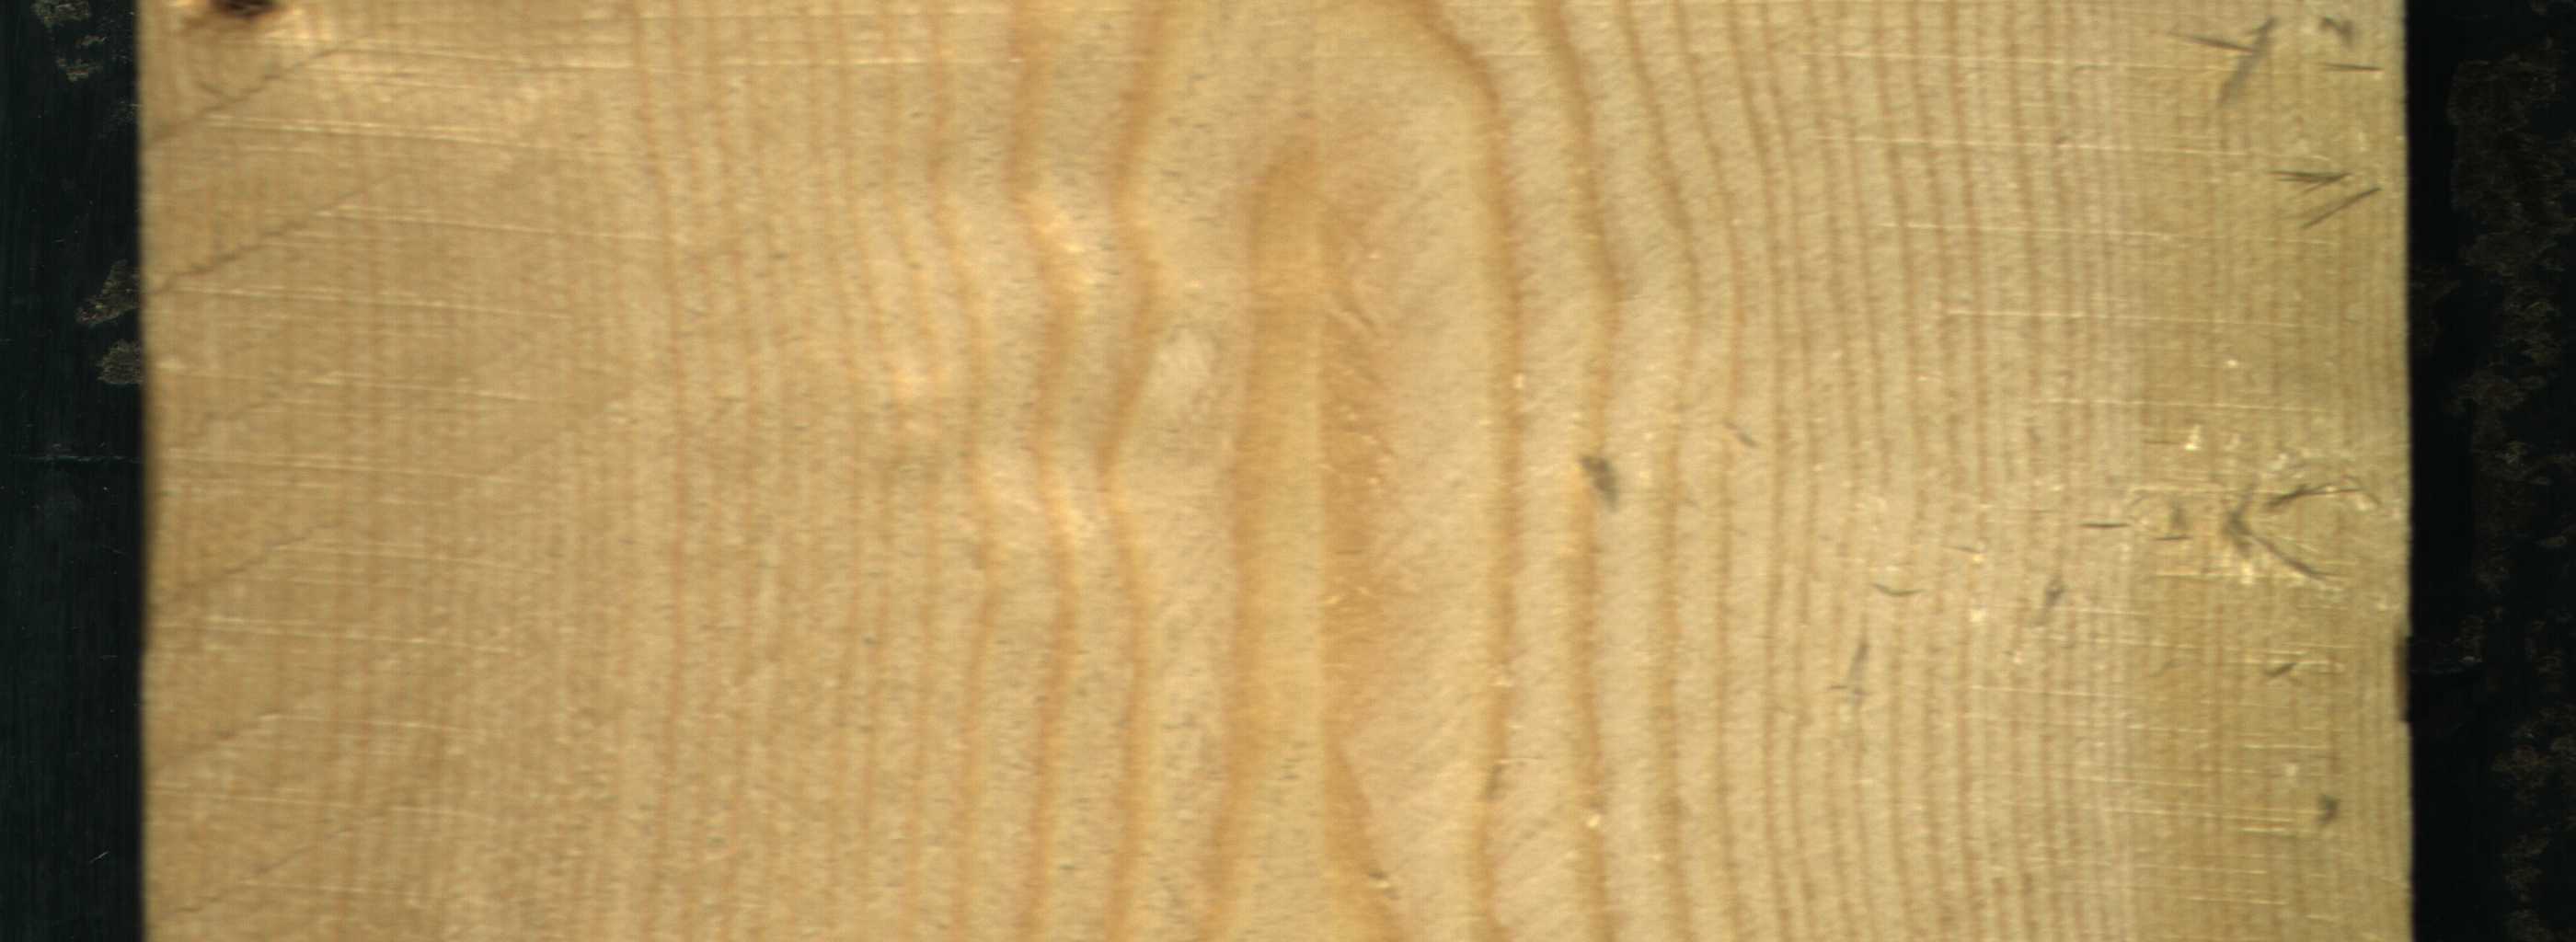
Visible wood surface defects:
Dead_Knot